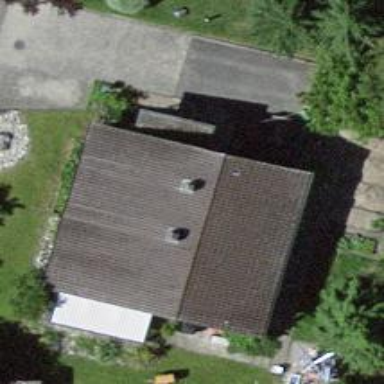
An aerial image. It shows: Detached building.